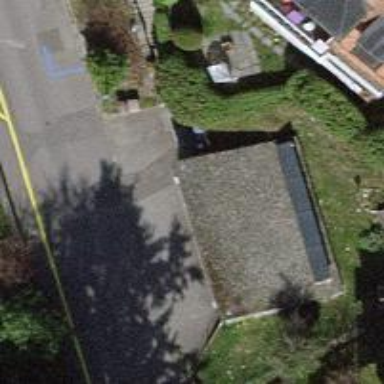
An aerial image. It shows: Garage building.